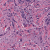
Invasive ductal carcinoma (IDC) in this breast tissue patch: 1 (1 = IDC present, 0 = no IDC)